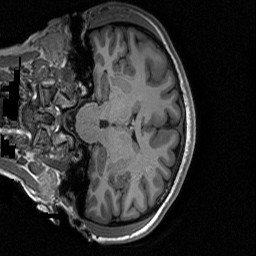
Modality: T1w
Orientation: coronal